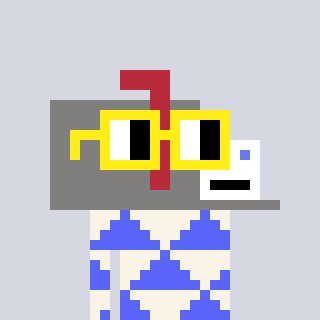
a pixel art character with square yellow glasses, a mailbox-shaped head and a purple-colored body on a cool background